Question: here i want to understand the architecture of bluez (Bluetooth Stack Protocol).
I understood how bluetooth enable in module. its enable by up the BT_EN pin in this Bluetooth Chip.
After attacth this device with 'HCI UART' to Bluez for communication.
i want to know about bluez architecture and how its works.
Here i put one image of bluez overview diagram . Any please Explain me What is 'Bluez Core' in this diagram.

Please explain me the flow of this diagram how bluez works in bluetooth devices.
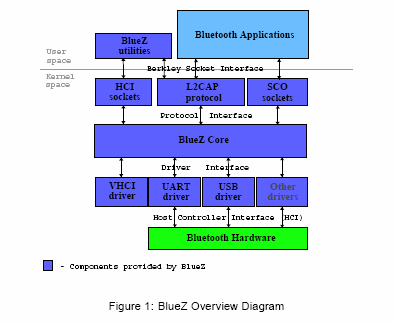
Answer: BlueZ Core in that diagram is the main host stack software. It communicates with the BT hardware using HCI protocol to do general control of the hardware. You would have to read the BT spec to get a full picture of what all of the HCI protocol commands do. But at a high level there are things like reading HW features, versions, initiating scanning states, parsing out scanning results, managing connections, etc.